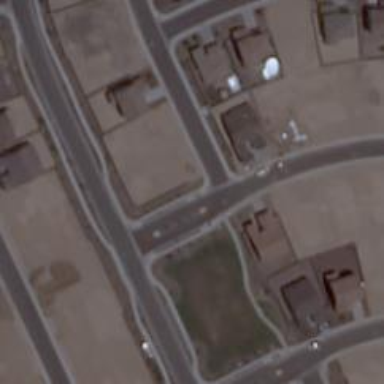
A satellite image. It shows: Residential road.